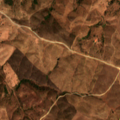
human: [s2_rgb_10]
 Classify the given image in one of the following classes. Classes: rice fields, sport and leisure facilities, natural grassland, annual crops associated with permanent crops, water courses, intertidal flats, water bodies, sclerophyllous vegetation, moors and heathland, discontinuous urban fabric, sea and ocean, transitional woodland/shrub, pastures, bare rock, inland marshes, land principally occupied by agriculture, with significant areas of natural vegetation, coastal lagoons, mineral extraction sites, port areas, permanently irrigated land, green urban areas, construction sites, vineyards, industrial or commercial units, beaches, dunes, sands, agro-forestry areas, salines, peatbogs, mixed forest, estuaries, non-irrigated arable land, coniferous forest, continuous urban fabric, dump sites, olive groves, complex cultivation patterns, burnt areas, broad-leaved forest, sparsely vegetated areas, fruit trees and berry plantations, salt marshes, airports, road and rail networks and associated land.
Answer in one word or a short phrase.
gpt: sclerophyllous vegetation, transitional woodland/shrub